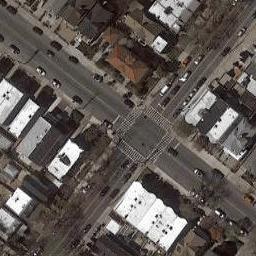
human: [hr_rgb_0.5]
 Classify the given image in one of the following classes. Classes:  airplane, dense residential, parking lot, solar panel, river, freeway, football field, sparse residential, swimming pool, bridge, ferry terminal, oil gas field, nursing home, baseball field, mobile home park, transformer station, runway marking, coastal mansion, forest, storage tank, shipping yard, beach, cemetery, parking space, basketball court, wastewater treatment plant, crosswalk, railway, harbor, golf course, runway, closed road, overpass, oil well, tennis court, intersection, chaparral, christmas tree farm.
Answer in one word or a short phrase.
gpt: intersection